Question: I want to write a Where clause for Sqlite db & my query is as follows,
'''
Cursor cursor = database.query(table_name,new String[]{COLUMN_1,COLUMN_2,COLUMN_3}, COLUMN_1='1', null, null, null, null);
//COLUMN_1='1' is my WHERE Clause & its datatype is text
'''
I am not able to execute this query & its giving Nullpointer exception immediately after this statement.
I dont know the reason I think there is some problem with text datatype.
I have spent almost half a day searching for the solution but disappointed.
PS: I've also tried using ,
'''
Cursor cursor = database.query(table_name,new String[]{COLUMN_1,COLUMN_2,COLUMN_3}, COLUMN_1=?, new String[] {'1'}, null, null, null);
'''

But Same problem.
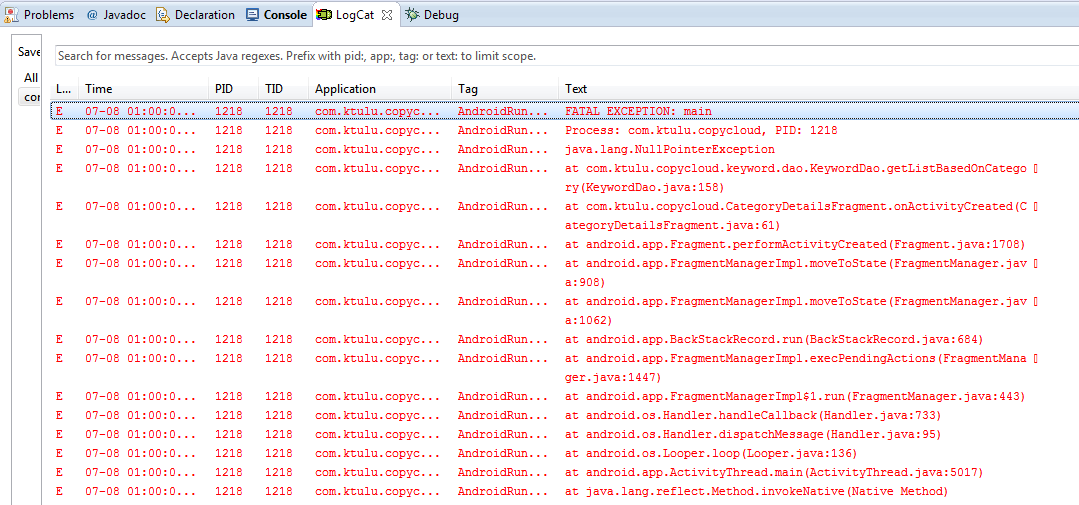
Answer: Do you initialize the database? Do you have anything like this:
'''
database = new DBAdapter(this);
'''
Also you need to open the database before the query.
'''
database.open();
'''